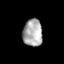
Tissue: skin
Cell type: Epithelial cells
Senescence score: 0.2141
Nuclear area (px): 520
Mean DAPI intensity: 170.546